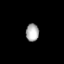
Tissue: lung
Cell type: Epithelial cells
Senescence score: 0.1863
Nuclear area (px): 222
Mean DAPI intensity: 173.923